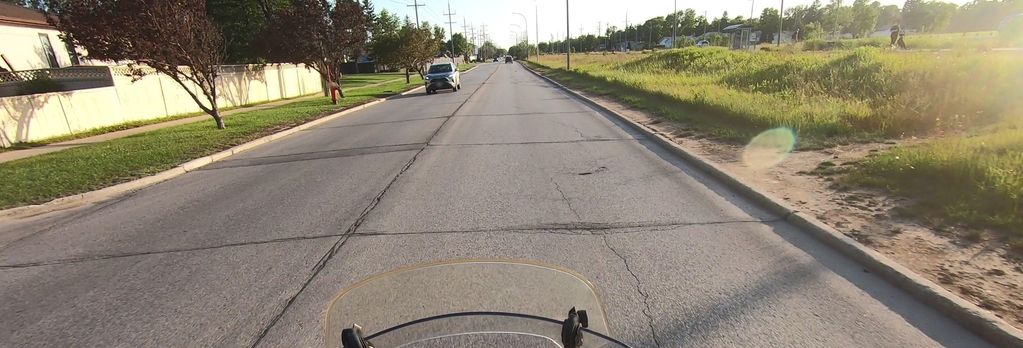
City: winnipeg